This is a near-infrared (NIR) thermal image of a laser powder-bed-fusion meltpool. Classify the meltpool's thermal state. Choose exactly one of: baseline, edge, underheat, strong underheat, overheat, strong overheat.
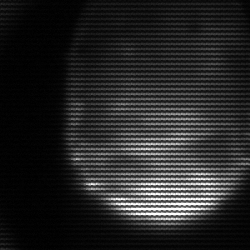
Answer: edge